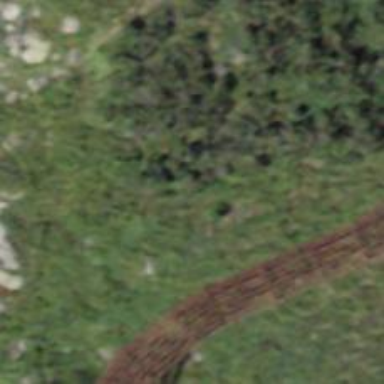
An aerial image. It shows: Fence.